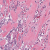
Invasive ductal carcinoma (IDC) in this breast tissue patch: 1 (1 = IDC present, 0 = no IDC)